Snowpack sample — Rabbit Ears Pass, Jackson County, Colorado, USA (12/17/25, 1:08 PM MST)
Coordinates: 40.387, -106.625
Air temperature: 34 °F
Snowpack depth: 46 cm
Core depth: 20 cm
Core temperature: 24.8 °F
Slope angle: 6°, slope face: 165°
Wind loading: medium
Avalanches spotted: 0
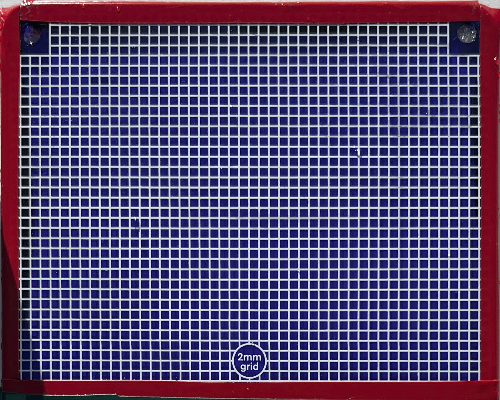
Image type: profile
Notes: No avalanches spotted nearby, although collected in a meadowy area with minimal risk on this face of the pass.